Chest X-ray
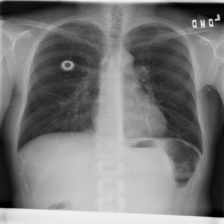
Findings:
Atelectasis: negative
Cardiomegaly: negative
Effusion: negative
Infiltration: negative
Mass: negative
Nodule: negative
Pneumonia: negative
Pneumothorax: negative
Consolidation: negative
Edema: negative
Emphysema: negative
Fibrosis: negative
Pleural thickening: negative
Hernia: negative